Question:
Just wondering what is the best way to go about this...
I am using a <URL>.
My desktop total columns = 12. However inside the twelve, I would like to divide that into 5 columns of equal width.
Is there a simple way to do this using the Susy grid? I don't know how to nest an odd number of columns into an even number of total columns.
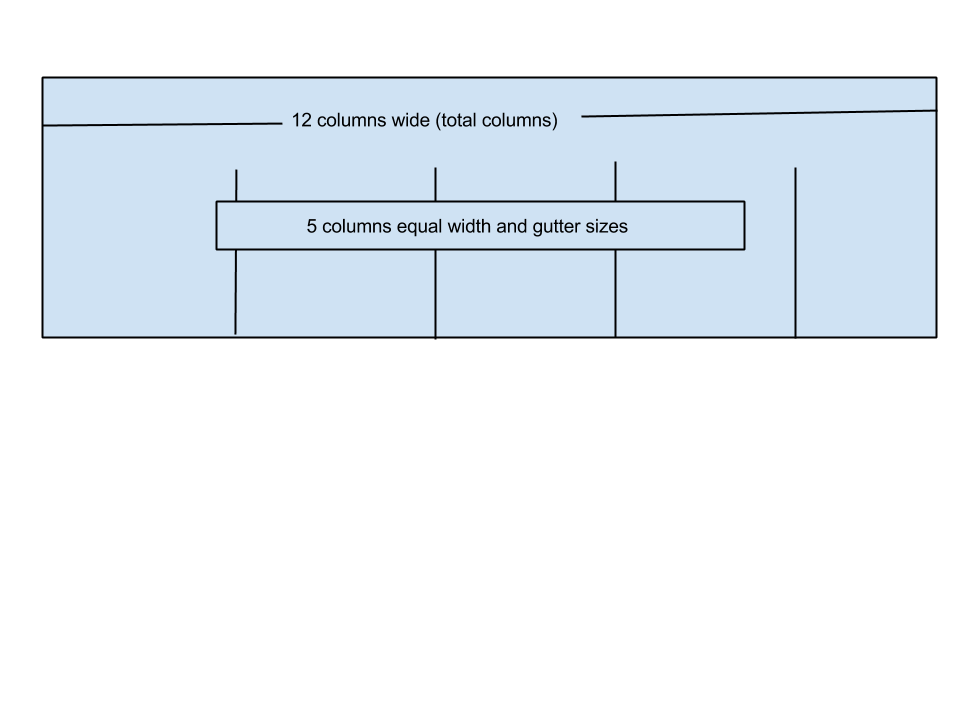
Answer: You can lie to Susy about your context, and it will divide the space into an many columns as you say are available -- 'span-columns(1, 5)' will divide the space into 5 units. The only issue is that your gutters will be sized differently in the 12-column grid and the 5 column grid, because they are calculated relative to the size of a column.
The simplest way to get different grids in the same container, and keep equal gutters across grids, is to move the gutters inside. Susy 1 doesn't have an option to automate that, but Susy 2 does. You'd want the 'inside-static' option.
In Susy 1, you would have to set your gutters to '0' (with whatever units you are using), make sure you are using border-box box-sizing, and then add the gutters by hand.
'''
@mixin static-gutters($width) {
padding-left: $width/2;
padding-right: $width/2;
}
.item {
@include span-columns(1, 5);
@include static-gutters(1em);
}
'''